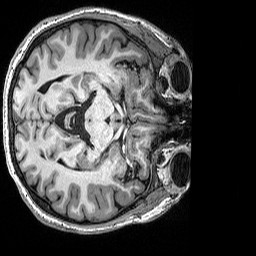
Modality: T1w
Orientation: axial